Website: macys
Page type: receipt
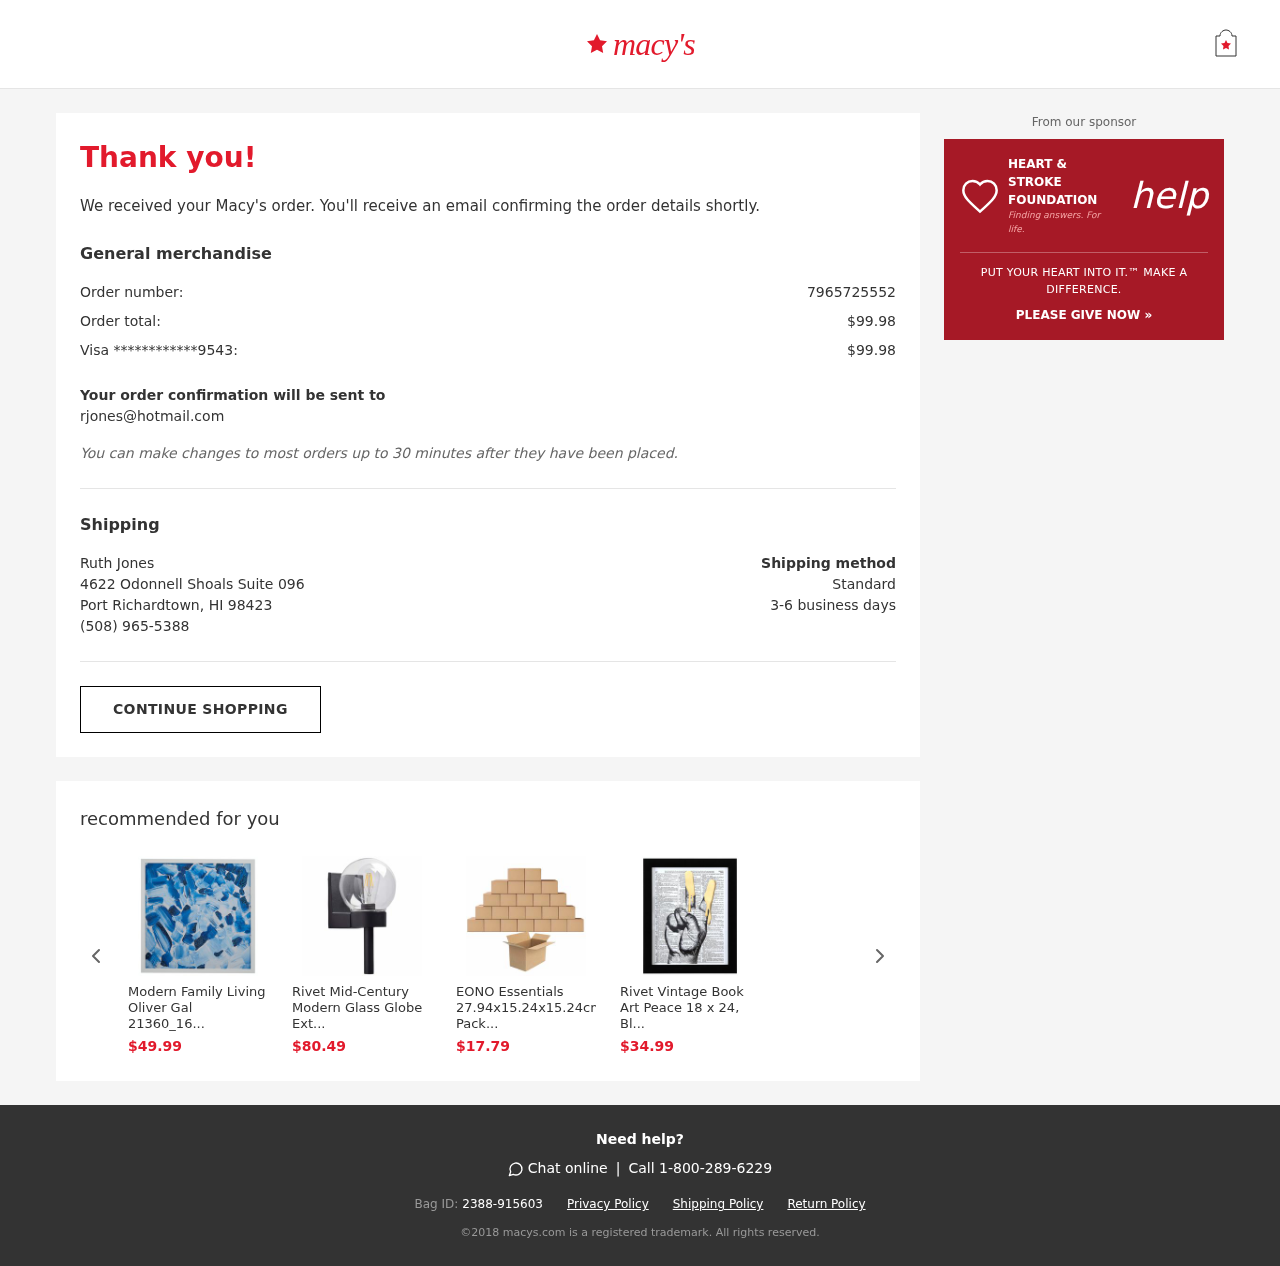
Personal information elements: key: PII_CARD_LAST4
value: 9543
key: PII_CARD_TYPE
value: Visa
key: PII_CITY_STATE_ZIP
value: Port Richardtown, HI 98423
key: PII_EMAIL
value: rjones@hotmail.com
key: PII_FULLNAME
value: Ruth Jones
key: PII_PHONE
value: (508) 965-5388
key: PII_STREET
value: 4622 Odonnell Shoals Suite 096
Product elements: key: PRODUCT1_PRICE
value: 49.99
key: PRODUCT1_NAME
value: Modern Family Living Oliver Gal 21360_16...
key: PRODUCT2_NAME
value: Rivet Mid-Century Modern Glass Globe Ext...
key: PRODUCT2_PRICE
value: $80.49
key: PRODUCT3_NAME
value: EONO Essentials 27.94x15.24x15.24cm Pack...
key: PRODUCT3_PRICE
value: $17.79
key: PRODUCT4_NAME
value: Rivet Vintage Book Art Peace 18 x 24, Bl...
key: PRODUCT4_PRICE
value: $34.99
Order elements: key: ORDER_ID
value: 7965725552
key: ORDER_TOTAL
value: $99.98
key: ORDER_CARD_CHARGE
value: $99.98